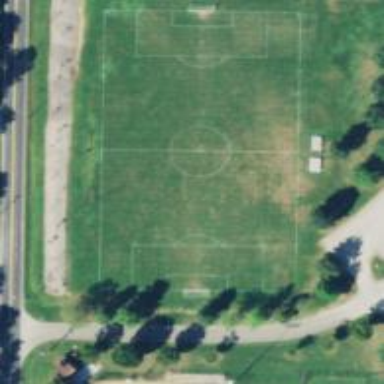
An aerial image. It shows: Soccer pitch for outdoor sports and leisure activities.